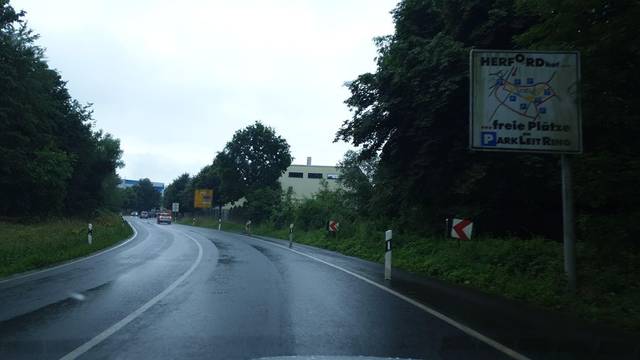
Region: Germany
Coordinates: 52.135, 8.668